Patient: sex M, age 65
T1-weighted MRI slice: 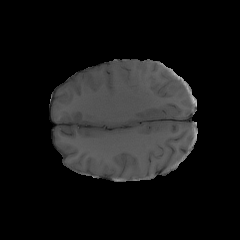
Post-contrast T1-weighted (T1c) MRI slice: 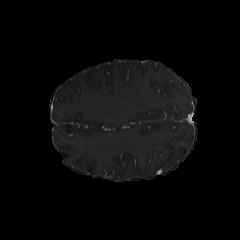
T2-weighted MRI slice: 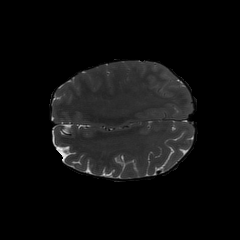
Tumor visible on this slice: no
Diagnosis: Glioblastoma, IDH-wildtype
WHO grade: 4